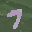
Label: 7